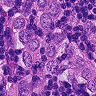
Metastatic tissue present: yes